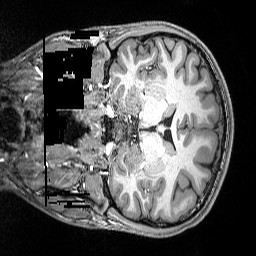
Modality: T1w
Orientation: coronal
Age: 21
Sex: male